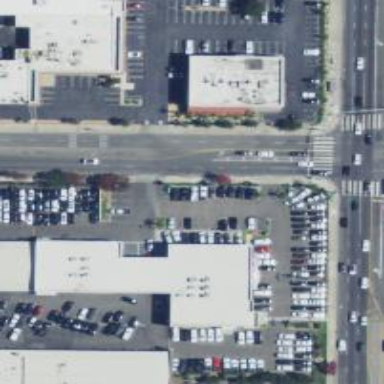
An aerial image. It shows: Secondary road with separate sidewalks.